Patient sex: M
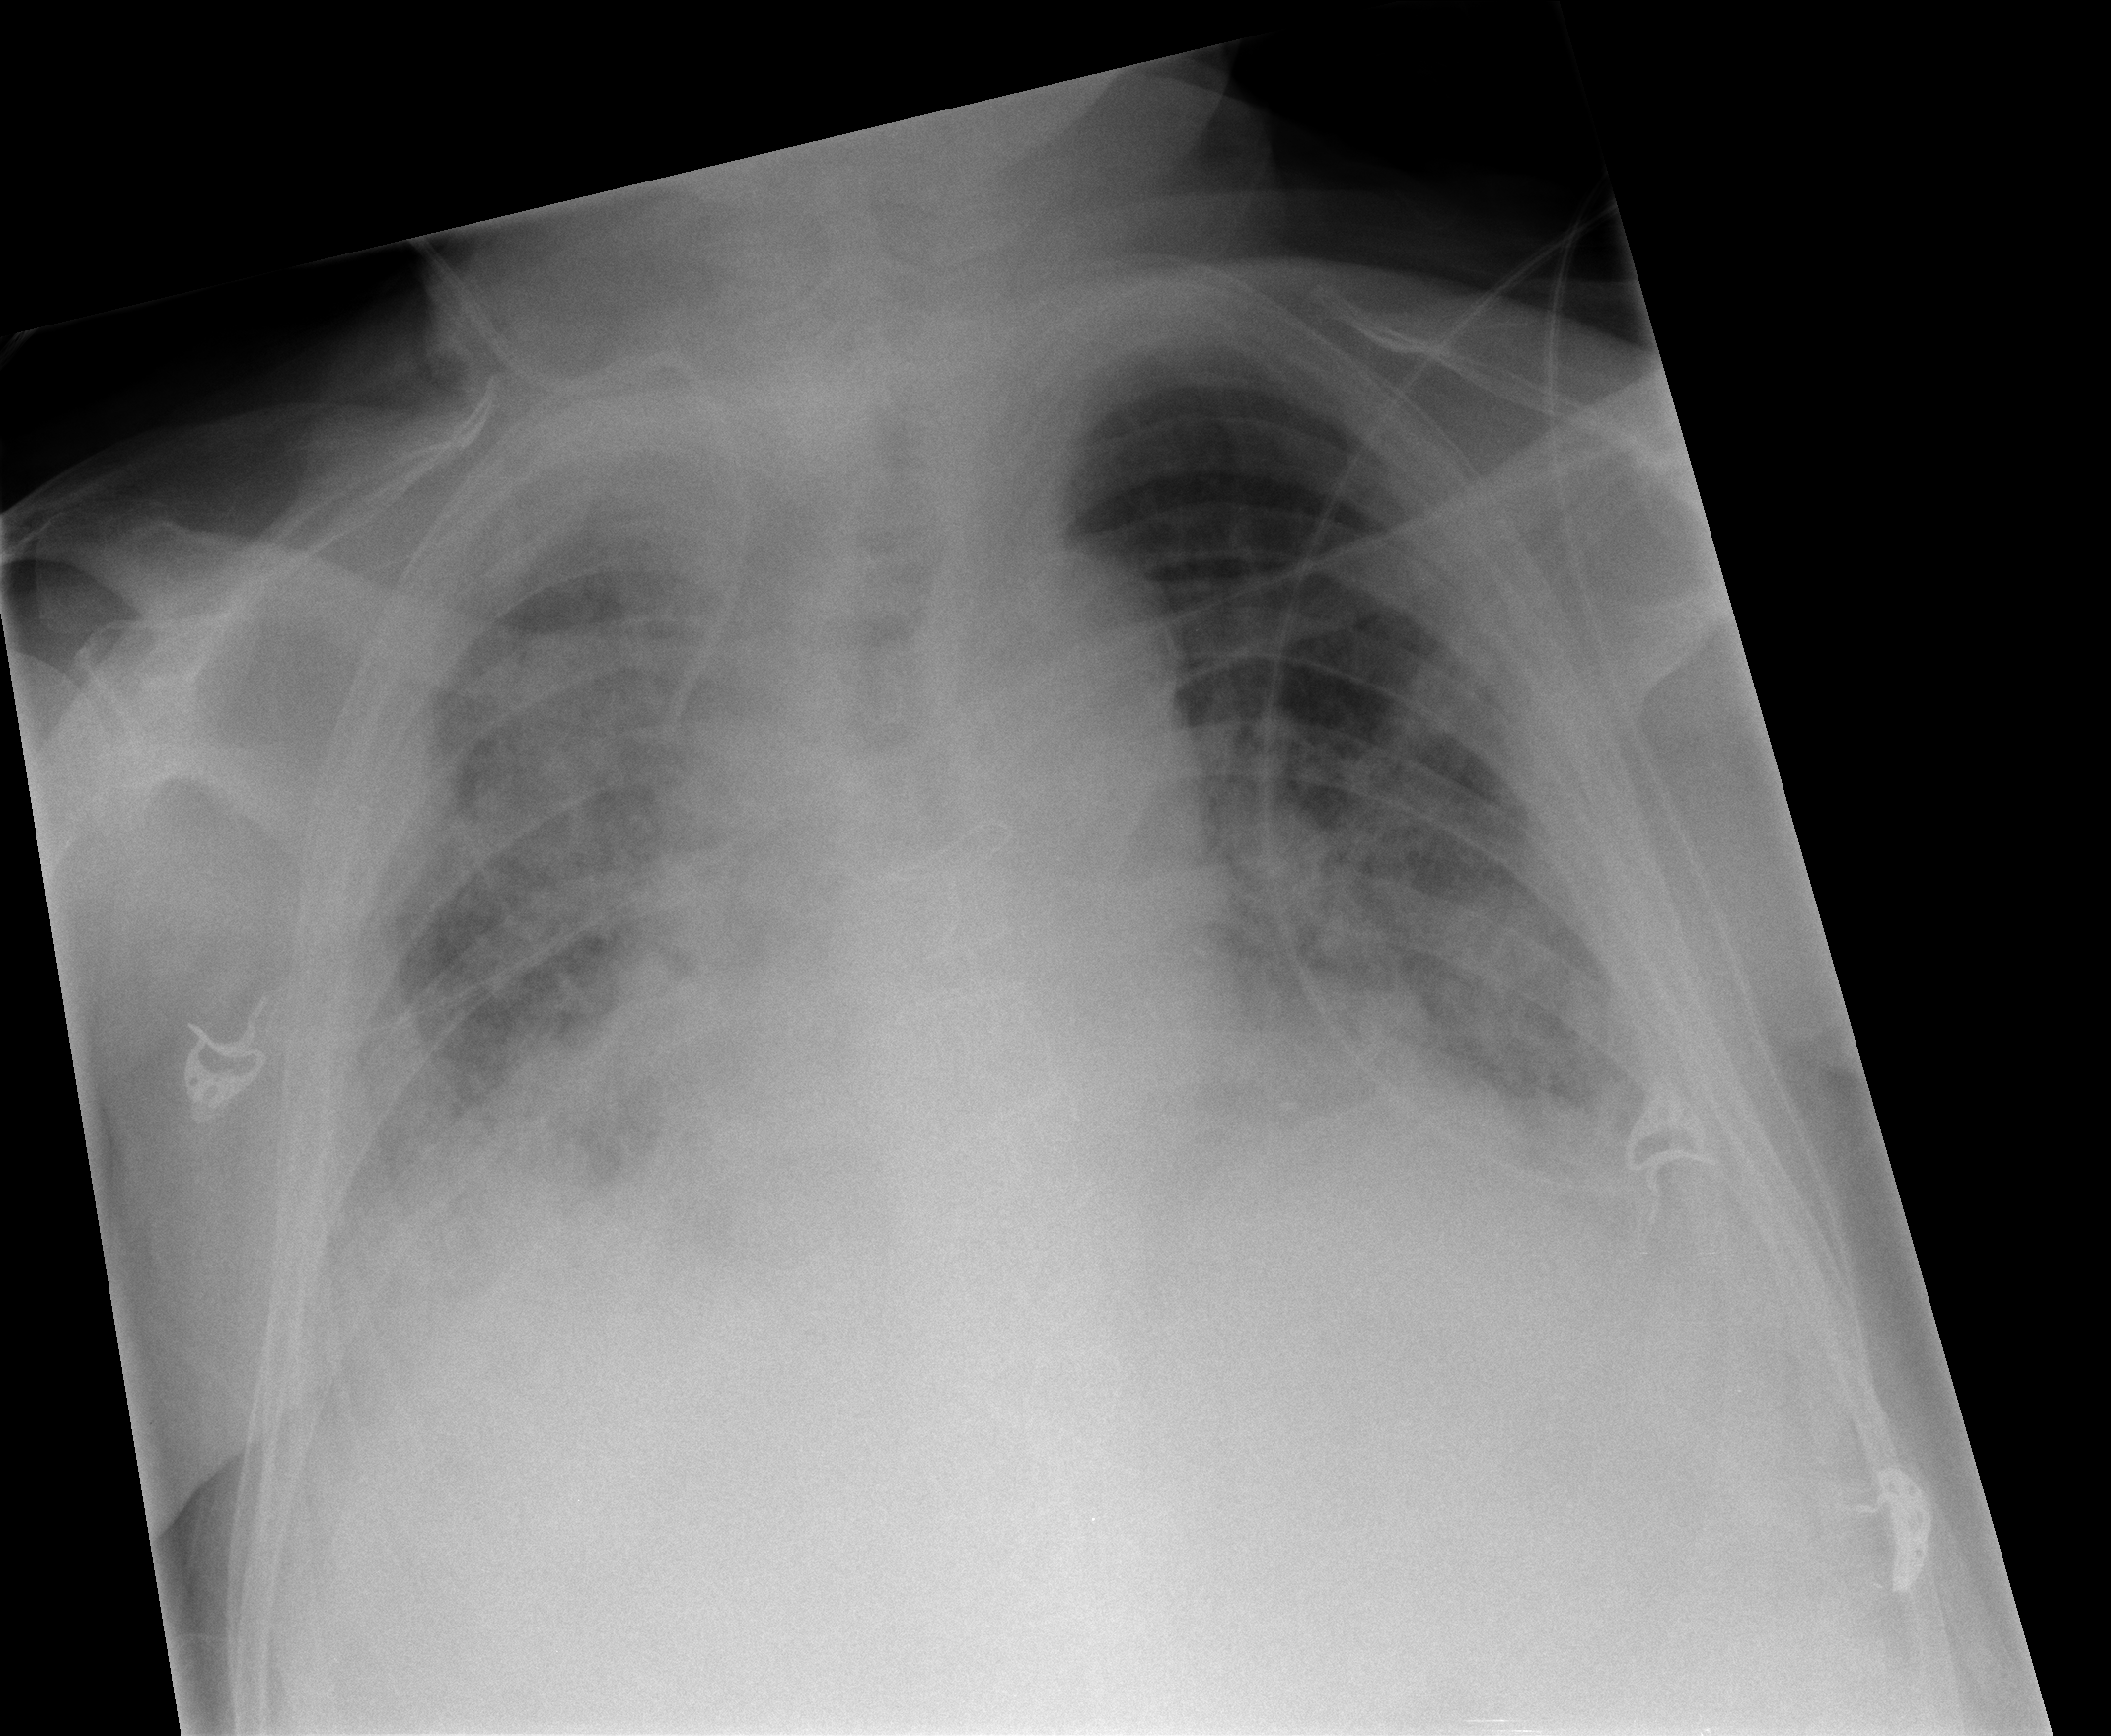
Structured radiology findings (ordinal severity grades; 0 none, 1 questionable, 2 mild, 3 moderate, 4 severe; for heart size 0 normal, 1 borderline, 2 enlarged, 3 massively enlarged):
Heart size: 2
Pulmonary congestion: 3
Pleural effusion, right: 2
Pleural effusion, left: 2
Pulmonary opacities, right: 4
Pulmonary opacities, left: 3
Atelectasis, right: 3
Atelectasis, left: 3